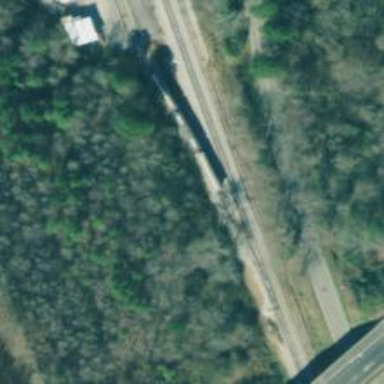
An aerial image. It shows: Rail spur service.